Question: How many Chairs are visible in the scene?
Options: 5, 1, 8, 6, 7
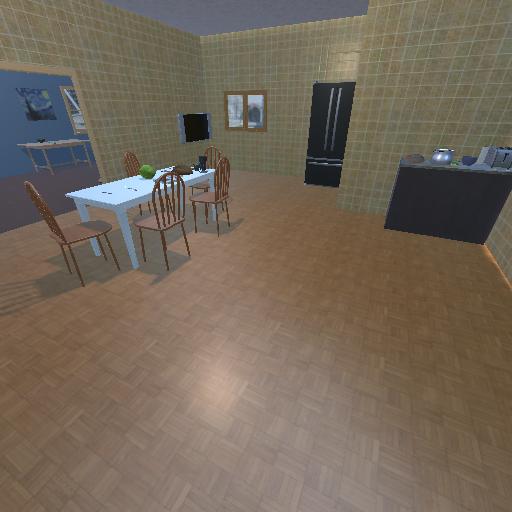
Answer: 5